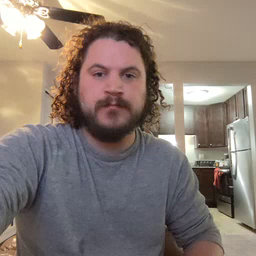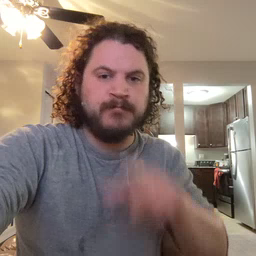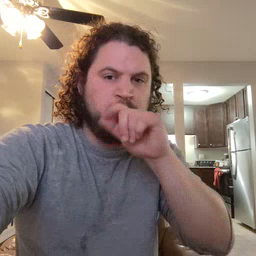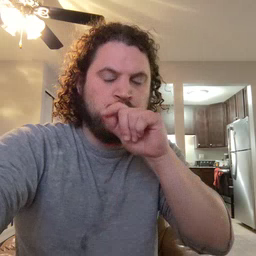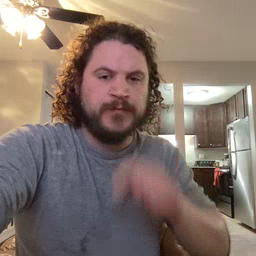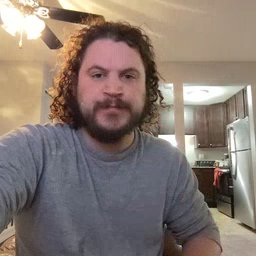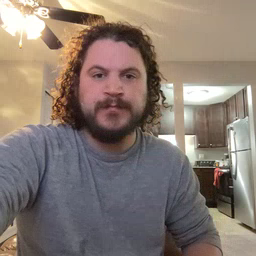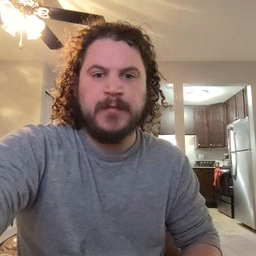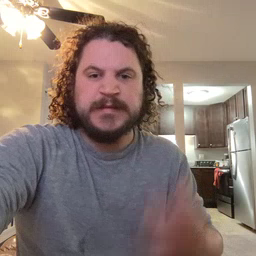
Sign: bird